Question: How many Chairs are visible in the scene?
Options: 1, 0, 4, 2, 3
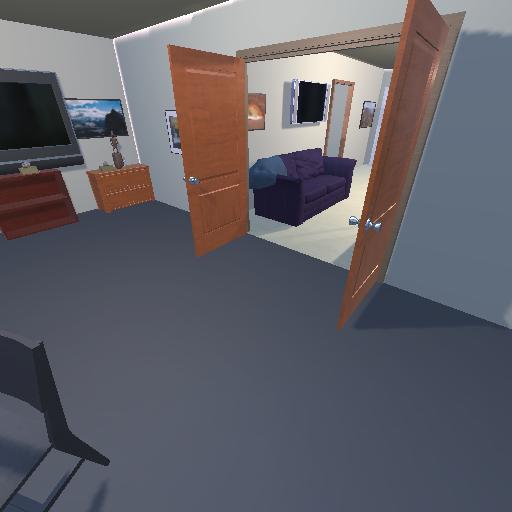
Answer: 1